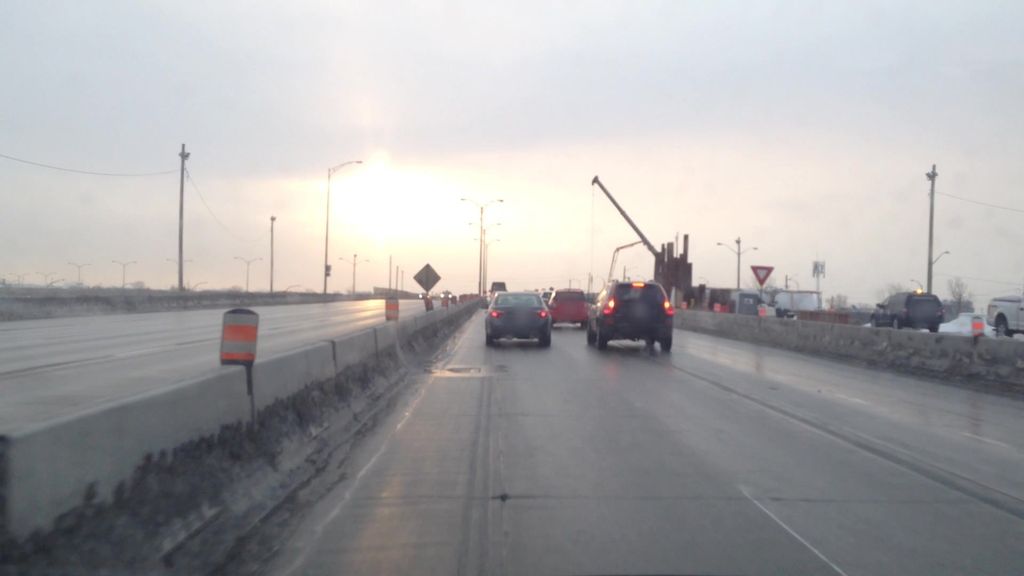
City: montreal